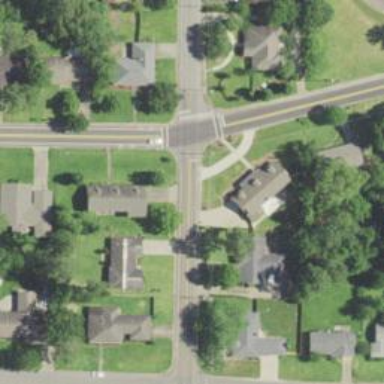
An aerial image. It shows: Road with stop sign.